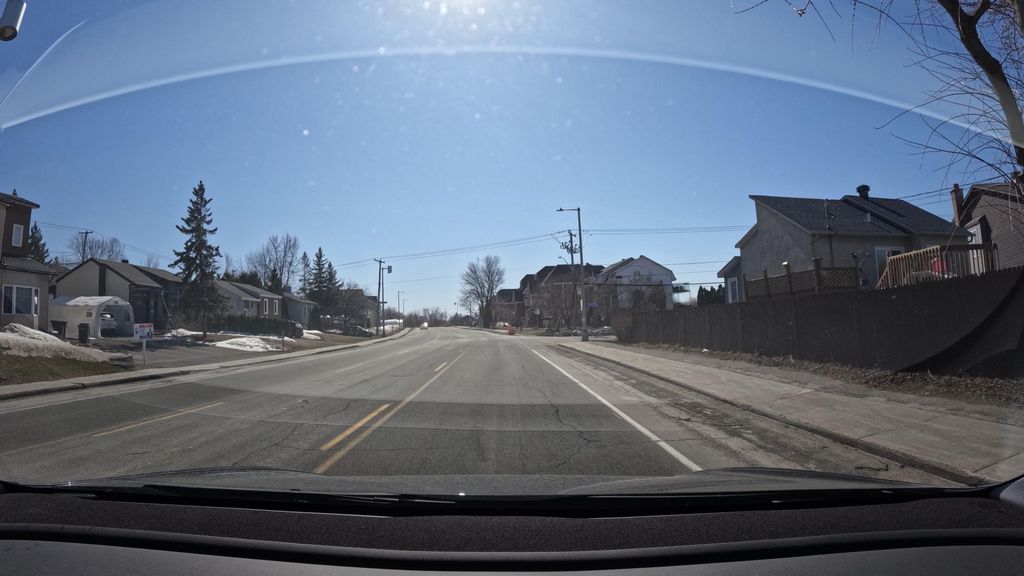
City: montreal